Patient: sex F, age 69
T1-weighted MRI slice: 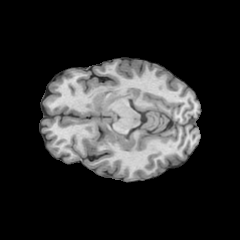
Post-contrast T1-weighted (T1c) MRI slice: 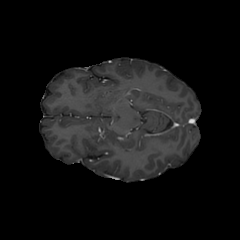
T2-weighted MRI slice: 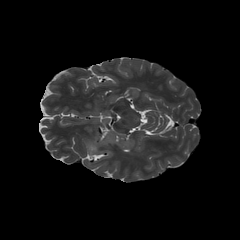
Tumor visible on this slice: yes
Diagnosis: Astrocytoma, IDH-wildtype
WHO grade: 2